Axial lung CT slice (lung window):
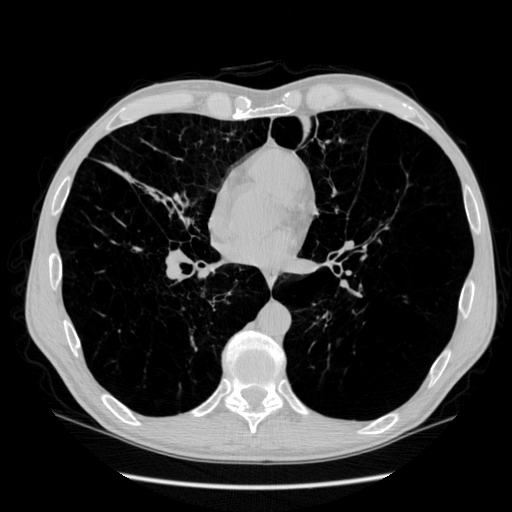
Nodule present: no